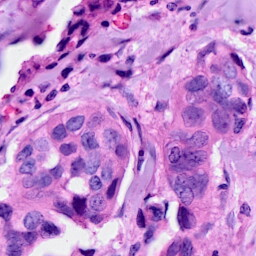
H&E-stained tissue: Breast